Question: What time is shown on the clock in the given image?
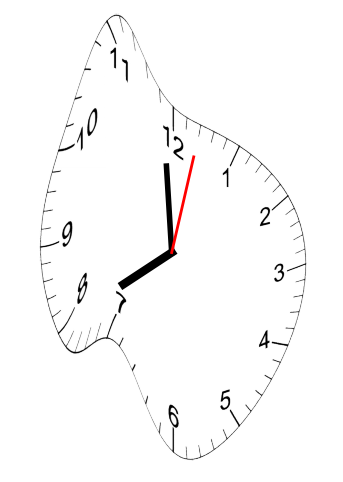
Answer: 07:59:02